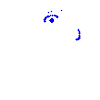
Particle: proton